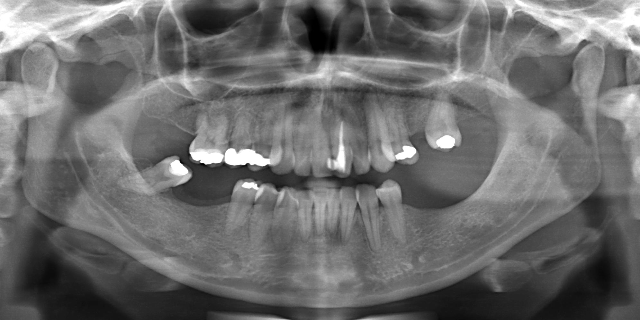
adult